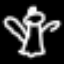
Label: angel